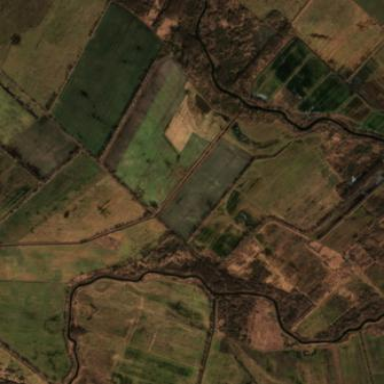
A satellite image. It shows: Picturesque farmland scene.